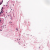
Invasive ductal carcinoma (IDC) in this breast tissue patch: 0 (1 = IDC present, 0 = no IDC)